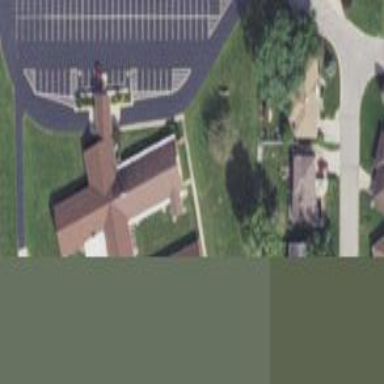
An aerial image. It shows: Building serving as place of worship.